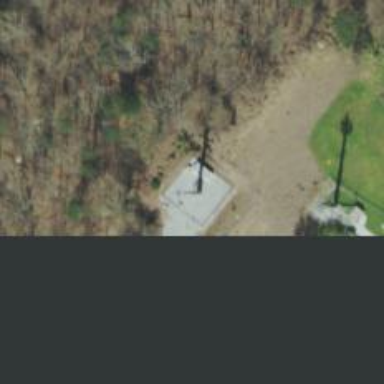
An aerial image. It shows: Mast tower used for communication.